Question: I'm trying to add a control(Label) inside of a panel.
Please see the code:
'''
using System;
using System.Collections.Generic;
using System.ComponentModel;
using System.Data;
using System.Drawing;
using System.Linq;
using System.Text;
using System.Windows.Forms;
namespace AddControlProgramatically
{
public partial class Form1 : Form
{
public Form1()
{
InitializeComponent();
}
private void button1_Click(object sender, EventArgs e)
{
Label lbl = new Label();
for (int x = 0; x <= 3; x++)
{
//create new label location after each loop
//by multiplying the new value of variable x by 5, so the new label
//control will not overlap each other.
lbl.Location = new System.Drawing.Point(52 + (x * 5), 58 + (x * 5));
//create new id and text of the label
lbl.Name = "label_" + x.ToString();
lbl.Text = "Label " + x.ToString();
this.panel1.Controls.Add(lbl);
}
}
}
}
'''

Here's the form. What I'm trying to accomplish is to programatically generate 3 diffent control labels. But as you can see, It only displays the last one. Please help me regarding this. I know there's something wrong in my code (cause it's not working).Thanks...
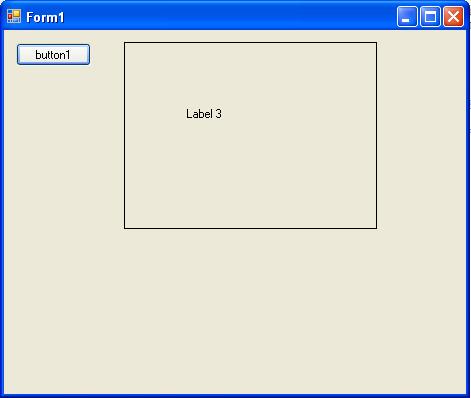
Answer: Put the 'Label lbl = new Label();' inside the loop.
And make the offset bigger, change this...
'''
lbl.Location = new System.Drawing.Point(52 + (x * 5), 58 + (x * 5))
'''
...to:
'''
lbl.Location = new System.Drawing.Point(52 + (x * 30), 58 + (x * 30))
'''